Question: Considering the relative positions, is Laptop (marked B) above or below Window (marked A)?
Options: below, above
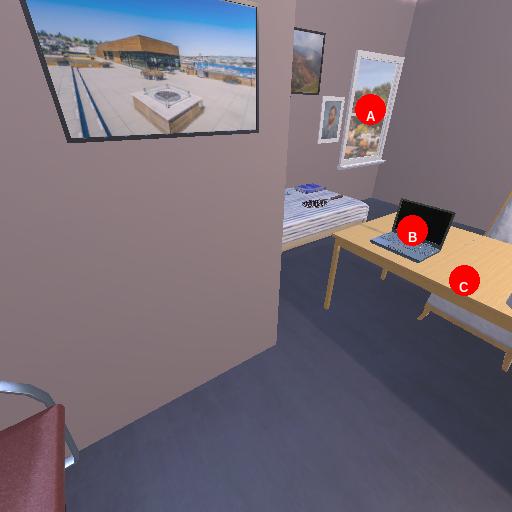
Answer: below